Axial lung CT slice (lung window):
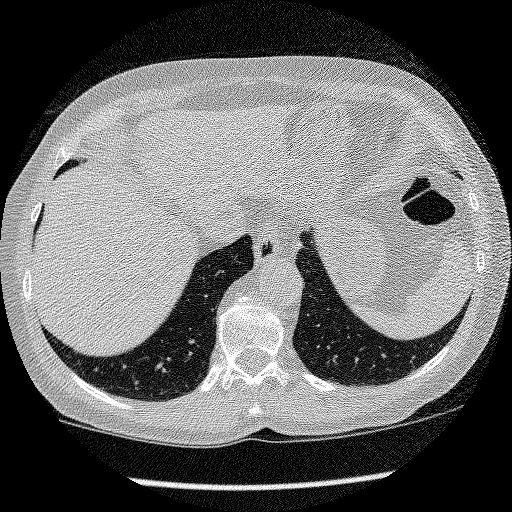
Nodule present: no